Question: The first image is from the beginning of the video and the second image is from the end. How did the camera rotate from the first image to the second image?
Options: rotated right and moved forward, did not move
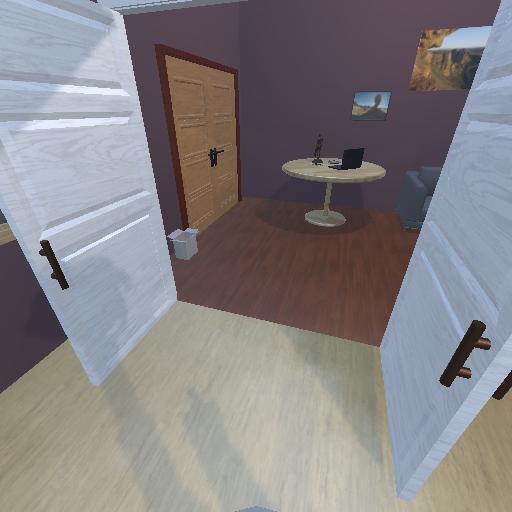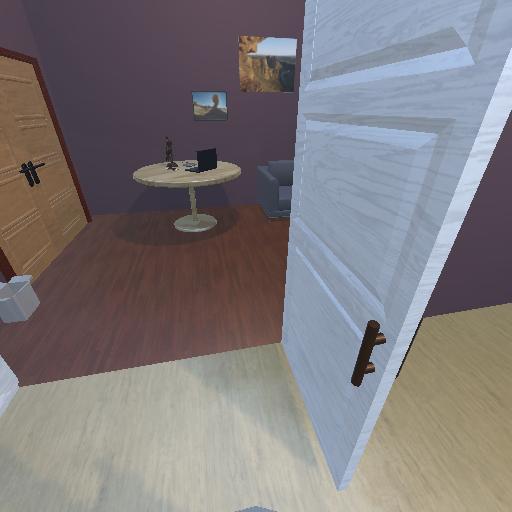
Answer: rotated right and moved forward